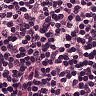
Metastatic tissue present: no